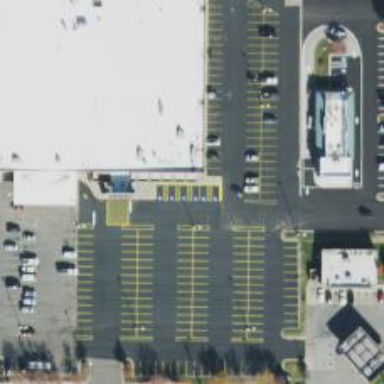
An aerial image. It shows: Parking space is available.